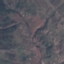
Label: HerbaceousVegetation